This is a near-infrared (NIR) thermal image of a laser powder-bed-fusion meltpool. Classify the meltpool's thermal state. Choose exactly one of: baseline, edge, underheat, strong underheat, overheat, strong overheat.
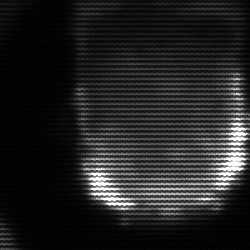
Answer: baseline